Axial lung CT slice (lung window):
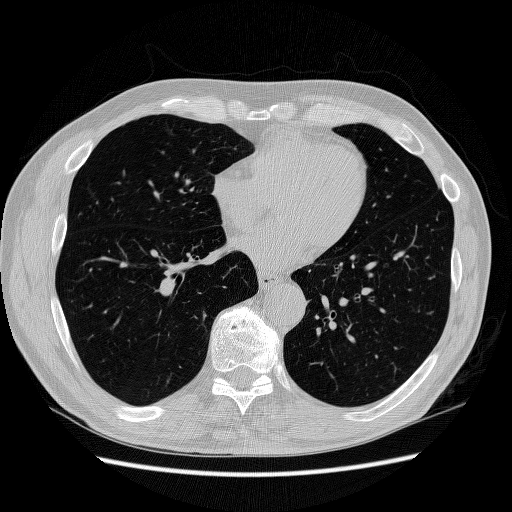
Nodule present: no